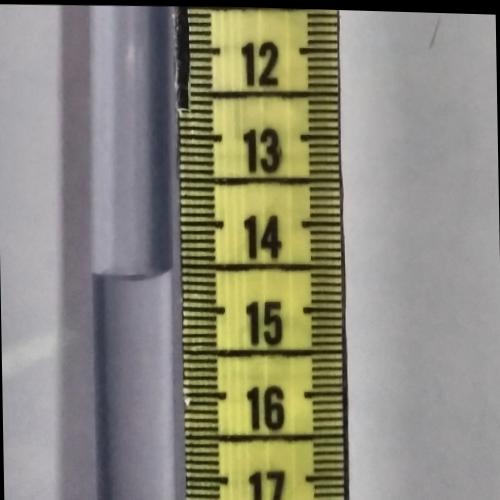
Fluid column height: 14.6 cm